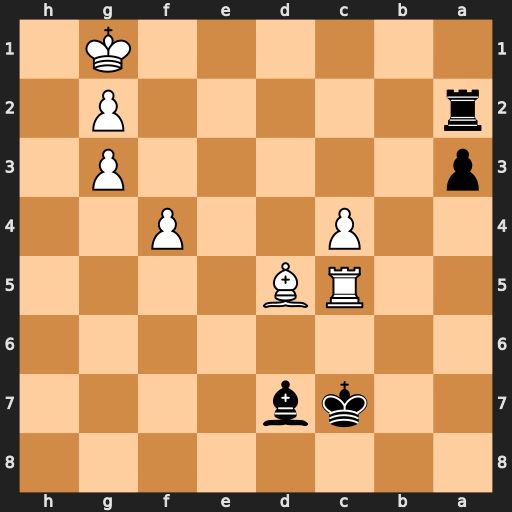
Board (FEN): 8/2kb4/8/2RB4/2P2P2/p5P1/r5P1/6K1
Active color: b
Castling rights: -
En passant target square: -
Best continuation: Kb6 Rb5+ Bxb5